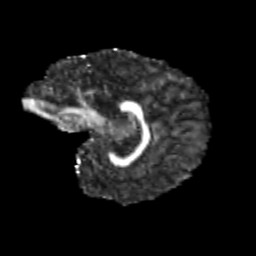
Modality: FA
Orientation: sagittal
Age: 11
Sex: female
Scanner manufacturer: siemens
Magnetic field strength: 3 T
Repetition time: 3.8 s
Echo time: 0.07 s